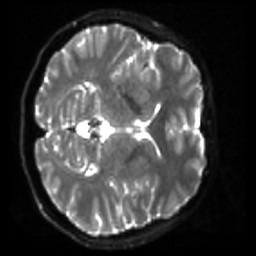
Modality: sbref
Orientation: axial
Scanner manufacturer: siemens
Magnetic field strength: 3 T
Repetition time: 4 s
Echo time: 0.0594 s